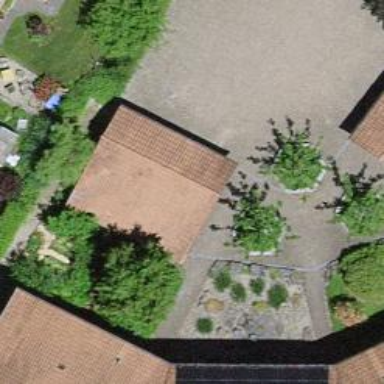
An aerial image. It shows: View of roof of building.